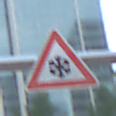
Verkehrszeichen: SchneeOderEisglaette
Umgebung: Outdoor, Urban
Tageszeit: MorningAfternoon
Wetter: PartlyCloudy
Licht: Natural
Jahreszeit: NotSpecified
Kontrast: LowContrast